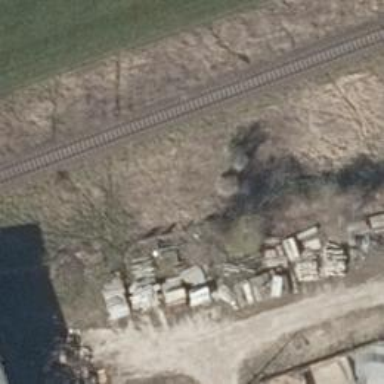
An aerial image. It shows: Abandoned railway.